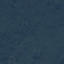
Land use / land cover: Forest